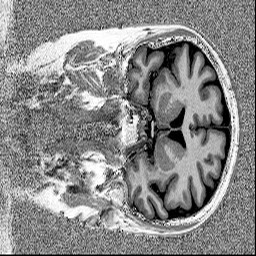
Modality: MP2RAGE
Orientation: coronal
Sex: female